Question: I need to access Order Item Details (eg SKU) for Order, Invoice, Creditmemo and Shipment Pdfs. I cant locate where to access it. Any help would be appreciated.
Thanks,
Loveleen

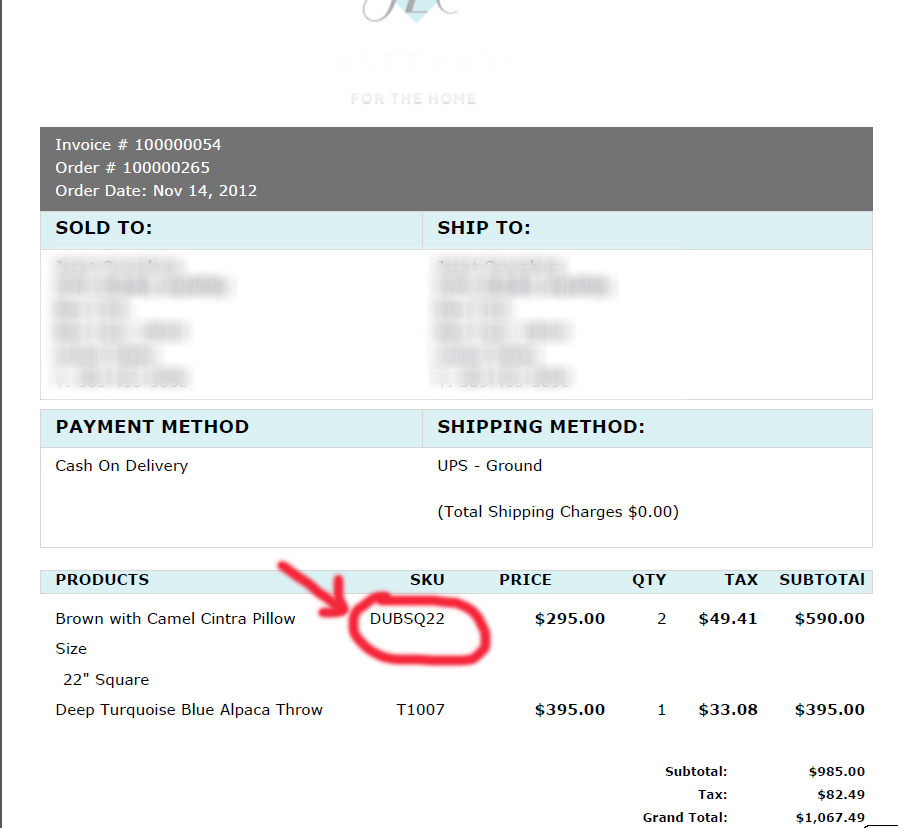
Answer: The code for rendering these in the relevant PDFs sit in
'''
/app/code/core/Mage/Sales/Model/Order/Pdf/Items
'''
There are Creditmemo, Invoice and Shipment folders that hold the code for the different types of items